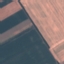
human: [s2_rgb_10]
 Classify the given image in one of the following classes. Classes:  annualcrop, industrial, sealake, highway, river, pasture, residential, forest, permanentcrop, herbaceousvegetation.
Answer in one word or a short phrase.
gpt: AnnualCrop